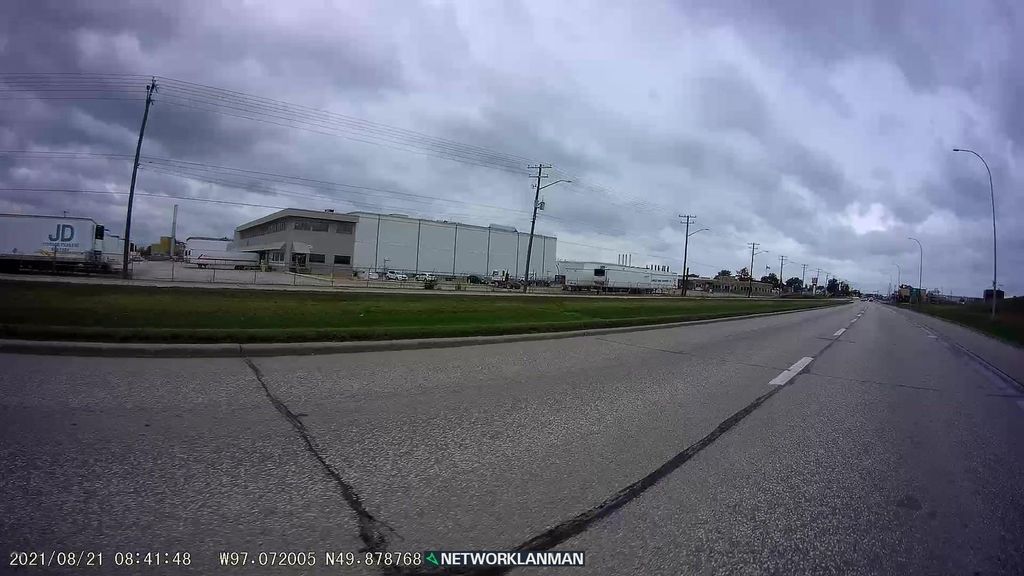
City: winnipeg